Interaction volume radius: 10 \u00c5
Interaction volume height: 25 \u00c5
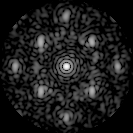
Disorder parameter: 0.4352